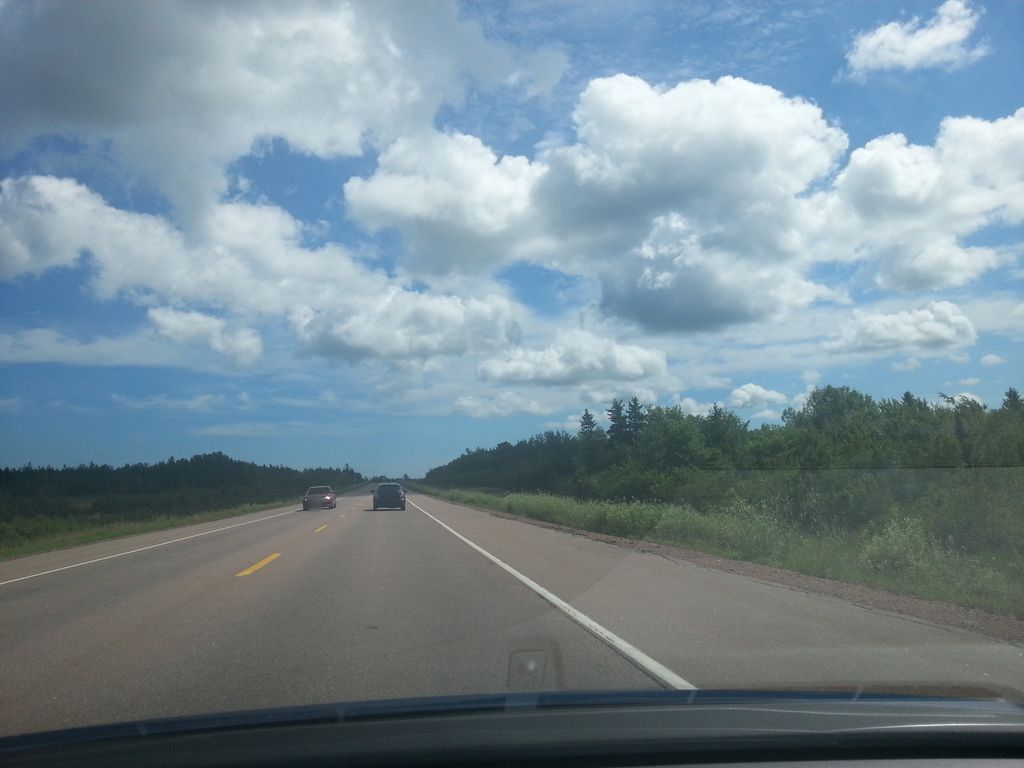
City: charlottetown